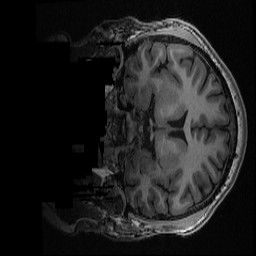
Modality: T1w
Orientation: coronal
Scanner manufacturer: ge
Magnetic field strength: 3 T
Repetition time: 0.008164 s
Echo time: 0.003184 s